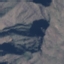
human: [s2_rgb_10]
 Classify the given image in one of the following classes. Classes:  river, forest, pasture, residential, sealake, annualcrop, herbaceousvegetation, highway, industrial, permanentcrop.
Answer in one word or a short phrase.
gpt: HerbaceousVegetation